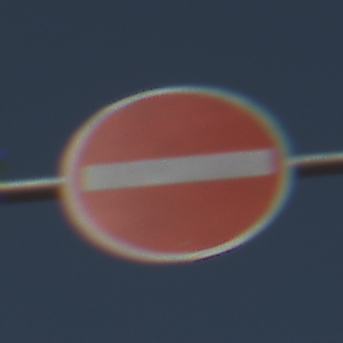
Verkehrszeichen: VerbotDerEinfahrt
Umgebung: Outdoor, Suburban
Tageszeit: MorningAfternoon
Wetter: Clear
Licht: Natural
Jahreszeit: NotSpecified
Kontrast: HighContrast